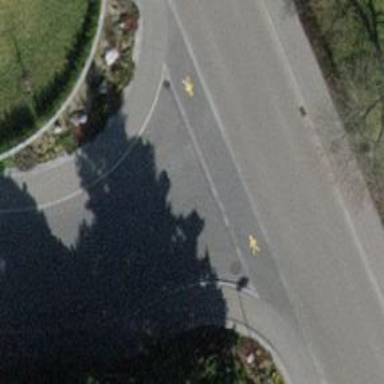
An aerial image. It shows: Unmarked road crossing.